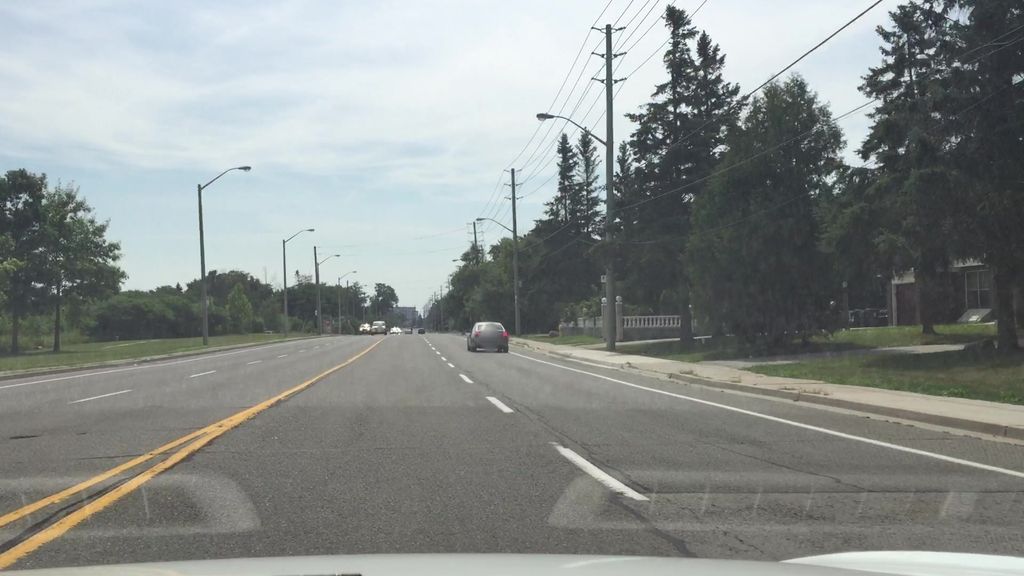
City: toronto